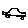
Label: car